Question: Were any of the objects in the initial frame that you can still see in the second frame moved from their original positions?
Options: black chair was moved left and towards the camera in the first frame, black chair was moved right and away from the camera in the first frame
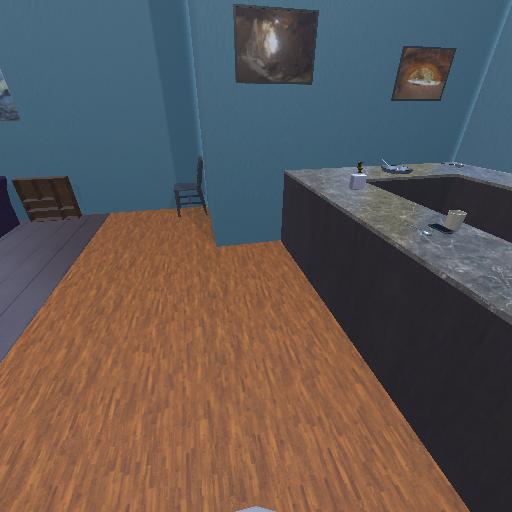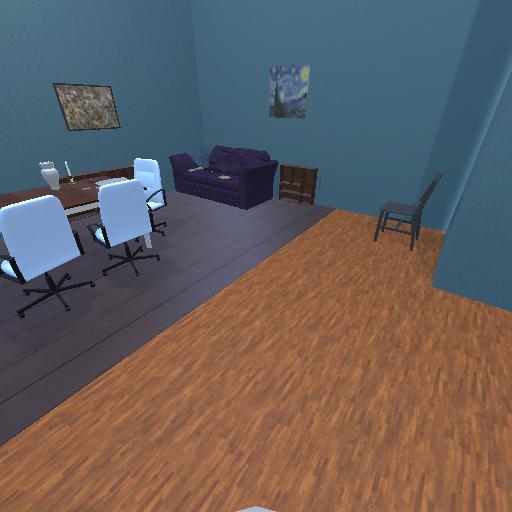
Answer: black chair was moved left and towards the camera in the first frame